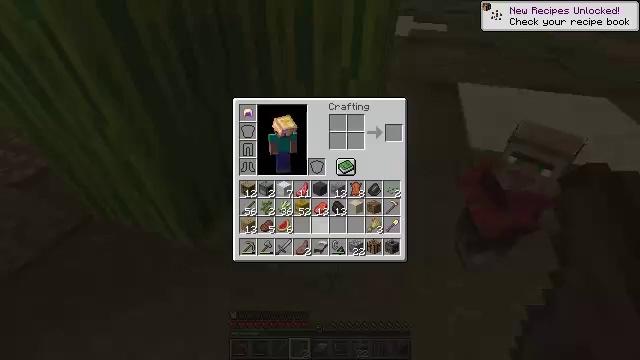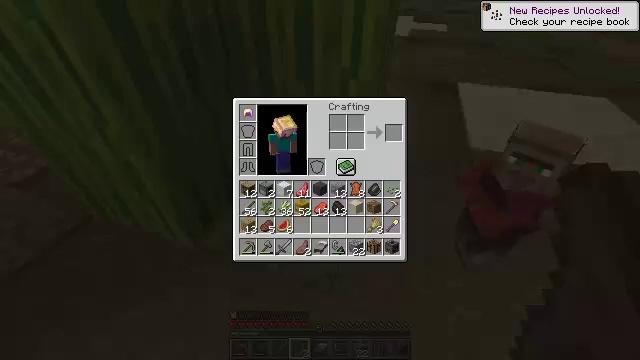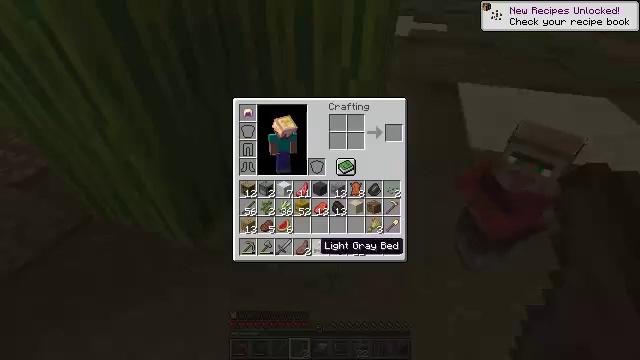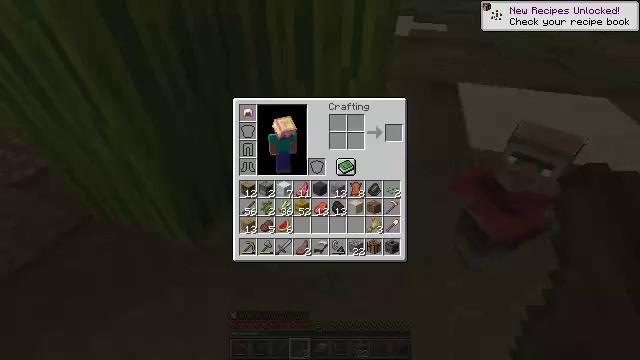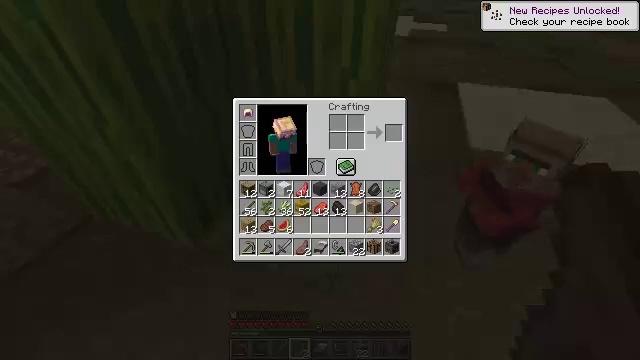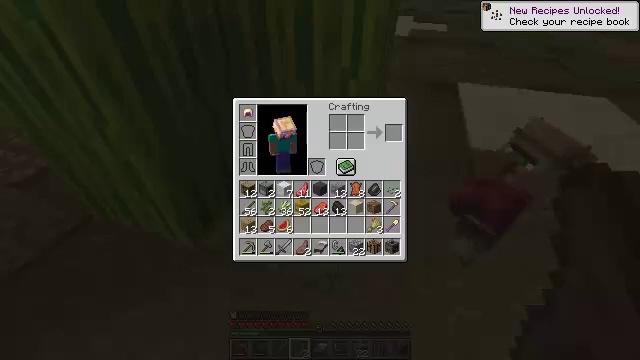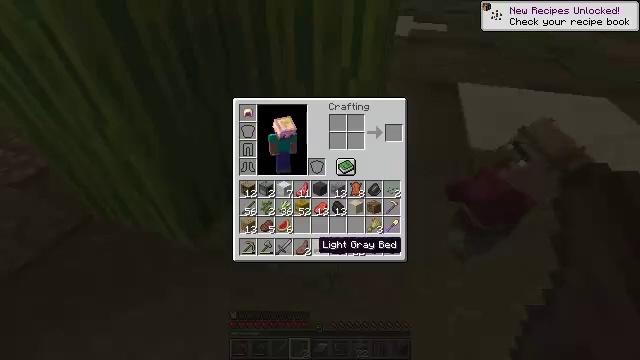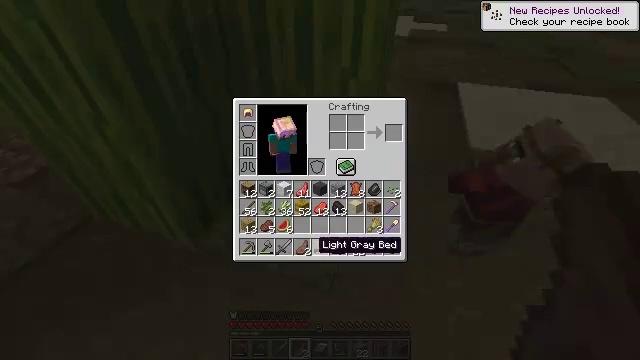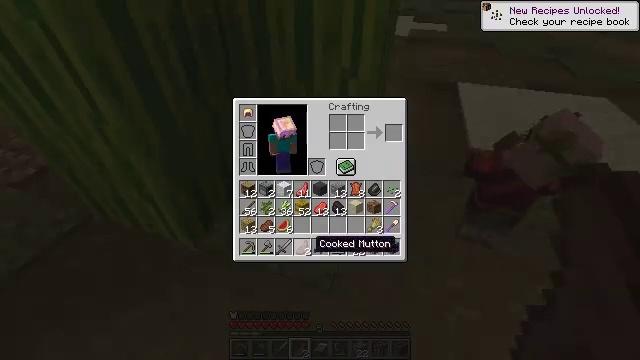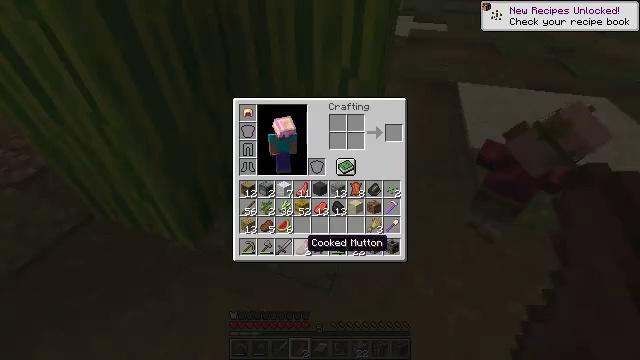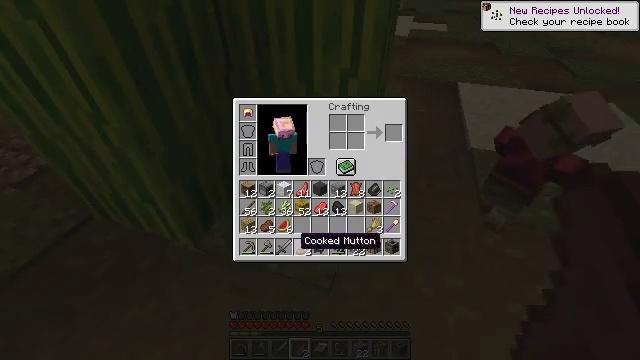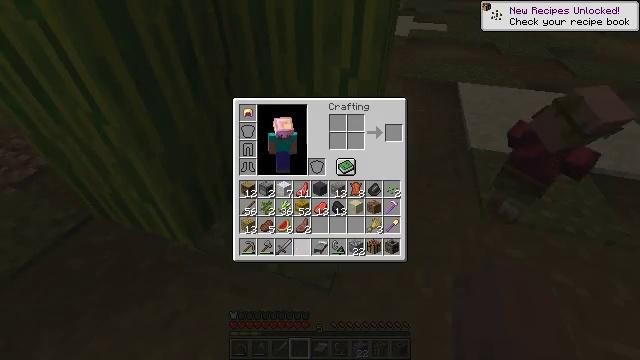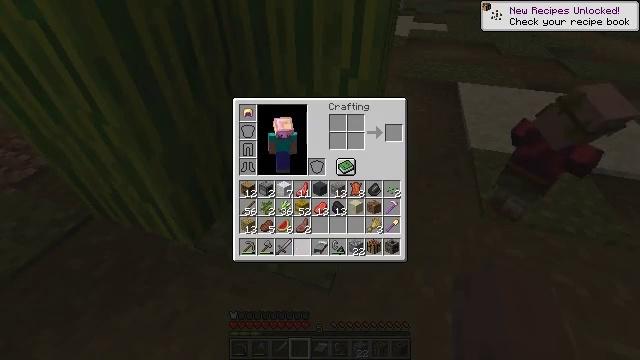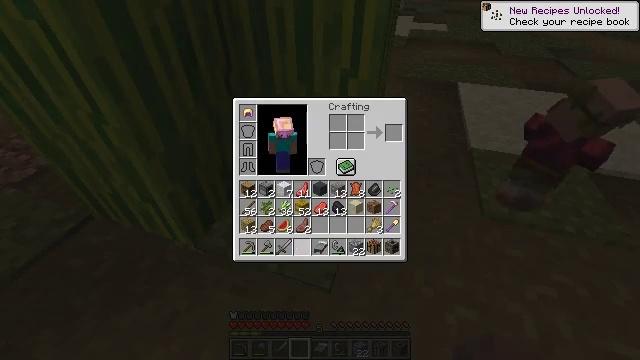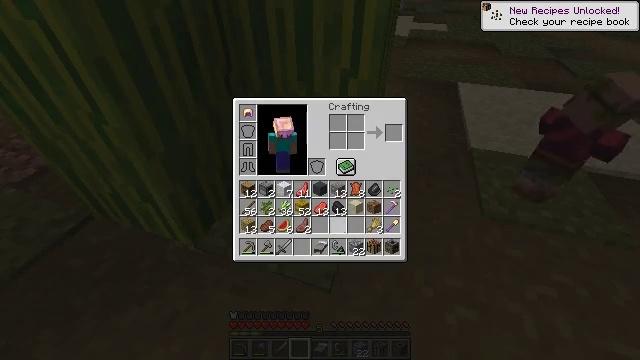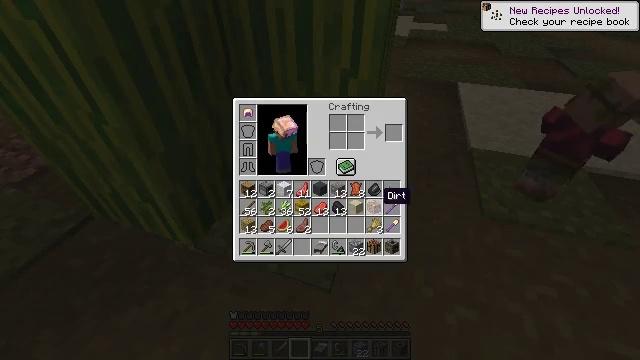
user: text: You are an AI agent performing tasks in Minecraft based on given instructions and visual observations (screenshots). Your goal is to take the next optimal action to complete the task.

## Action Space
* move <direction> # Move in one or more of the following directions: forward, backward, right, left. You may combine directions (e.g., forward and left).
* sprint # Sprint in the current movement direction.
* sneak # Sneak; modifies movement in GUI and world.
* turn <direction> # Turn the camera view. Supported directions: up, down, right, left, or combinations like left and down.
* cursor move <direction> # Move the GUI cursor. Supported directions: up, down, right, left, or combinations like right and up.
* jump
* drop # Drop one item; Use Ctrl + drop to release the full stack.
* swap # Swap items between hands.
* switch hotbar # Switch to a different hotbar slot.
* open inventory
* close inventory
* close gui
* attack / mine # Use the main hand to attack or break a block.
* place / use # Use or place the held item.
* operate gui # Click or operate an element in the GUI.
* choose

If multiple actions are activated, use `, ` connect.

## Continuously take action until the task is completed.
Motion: motion action
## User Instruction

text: Gather melon for food.
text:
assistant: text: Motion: cursor move down
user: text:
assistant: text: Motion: sneak, cursor move left and down
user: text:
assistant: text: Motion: sneak
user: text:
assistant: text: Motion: sneak
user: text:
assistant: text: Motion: sneak
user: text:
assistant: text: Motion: sneak
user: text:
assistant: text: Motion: sneak
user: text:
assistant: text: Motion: sneak
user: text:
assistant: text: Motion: sneak, cursor move left
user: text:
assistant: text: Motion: sneak, cursor move left
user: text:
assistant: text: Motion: sneak, operate gui
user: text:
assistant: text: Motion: sneak, operate gui
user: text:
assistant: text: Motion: sneak, operate gui
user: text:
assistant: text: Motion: sneak, cursor move right and up
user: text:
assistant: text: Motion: sneak, cursor move right and up
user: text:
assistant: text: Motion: sneak, cursor move right and up
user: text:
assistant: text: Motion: sneak
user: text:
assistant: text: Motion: sneak
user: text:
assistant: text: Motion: sneak
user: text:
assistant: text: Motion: sneak, cursor move down
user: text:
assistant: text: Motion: sneak
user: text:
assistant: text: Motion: sneak
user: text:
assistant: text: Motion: sneak
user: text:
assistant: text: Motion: sneak
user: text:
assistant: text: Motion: sneak
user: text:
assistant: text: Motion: sneak
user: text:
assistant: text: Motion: sneak
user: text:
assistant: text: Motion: sneak
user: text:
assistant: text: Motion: sneak
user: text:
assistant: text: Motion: sneak